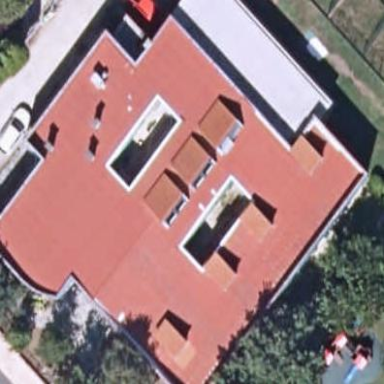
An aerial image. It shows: Kindergarten.